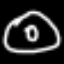
Label: donut